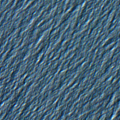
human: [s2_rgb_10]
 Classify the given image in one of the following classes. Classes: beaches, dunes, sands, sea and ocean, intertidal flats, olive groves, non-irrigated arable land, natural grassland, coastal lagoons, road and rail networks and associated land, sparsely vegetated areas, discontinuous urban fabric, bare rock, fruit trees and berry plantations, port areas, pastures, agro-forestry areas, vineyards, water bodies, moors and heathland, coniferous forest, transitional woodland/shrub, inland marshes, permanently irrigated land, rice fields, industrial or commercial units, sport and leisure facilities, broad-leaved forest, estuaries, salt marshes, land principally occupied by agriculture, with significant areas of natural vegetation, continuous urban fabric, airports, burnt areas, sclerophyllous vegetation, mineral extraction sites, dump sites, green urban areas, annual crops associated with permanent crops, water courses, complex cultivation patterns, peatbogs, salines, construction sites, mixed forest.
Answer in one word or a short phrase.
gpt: sea and ocean